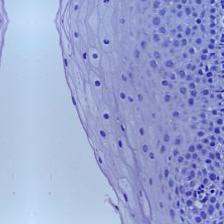
Diagnosis: Normal